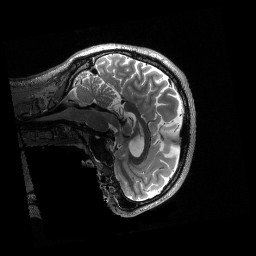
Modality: T2w
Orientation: sagittal
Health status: healthy
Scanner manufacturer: siemens
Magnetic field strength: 3 T
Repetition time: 3.2 s
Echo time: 0.563 s